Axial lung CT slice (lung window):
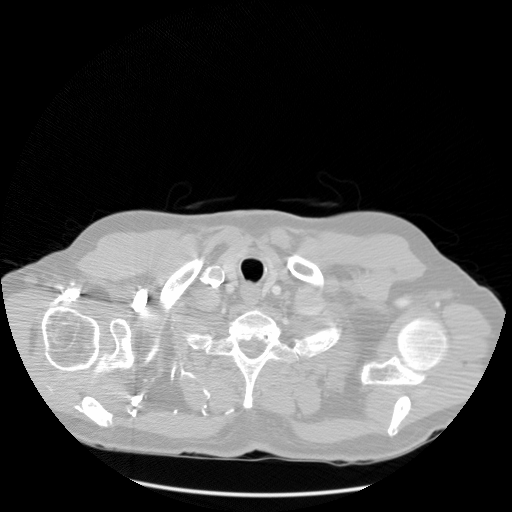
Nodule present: no